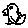
Label: bird